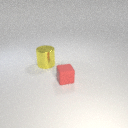
large yellow metal cylinder to the left of small red rubber cube